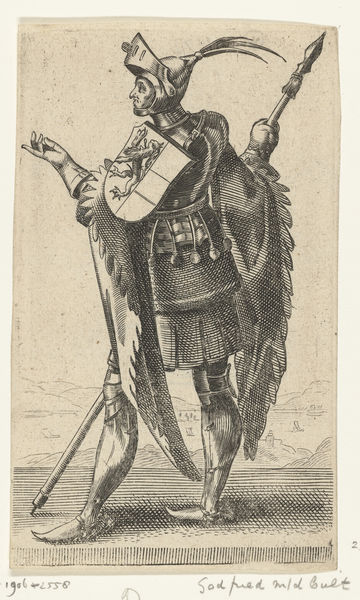
Titel: Portret van Godfried III met de Bult, hertog van Neder-Lotharingen
Künstler: Adriaen Matham
Standort: Amsterdam
Institution: Rijksmuseum
Schlagwörter: feder, flügel, hand, mann, meer, umhang, landschaft, handschuh, zeichnung, rock, federn, felder, mantel, stehend, adel, bein, lanze, schild, hinten, stich, helm, schuh, ritter, rüstung, von hinten, wappen, rückansicht, mittelalter, fingerzeig, visier, löwe, speer, drachen, schnabelschuhe, wapen, 1906